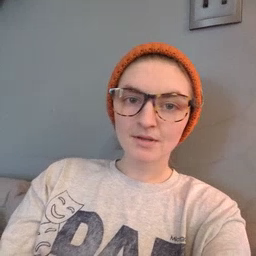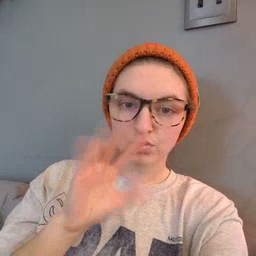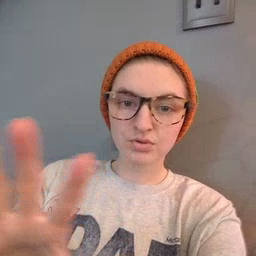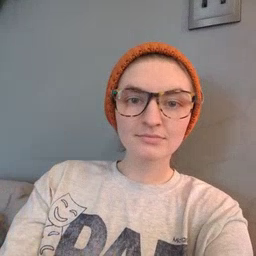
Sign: blow